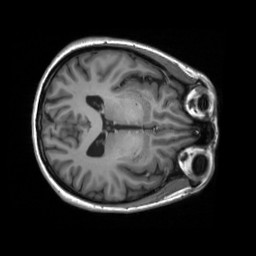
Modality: T1w
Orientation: axial
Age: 37
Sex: female
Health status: ill
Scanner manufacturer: siemens
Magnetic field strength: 3 T
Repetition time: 2.3 s
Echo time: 0.00201 s